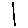
Label: line